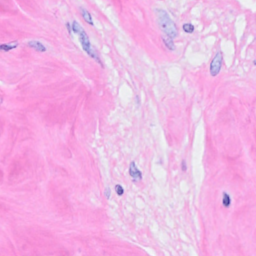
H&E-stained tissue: Breast